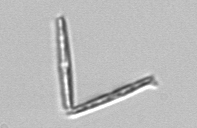
Label: Thalassionema